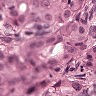
Metastatic tissue present: yes